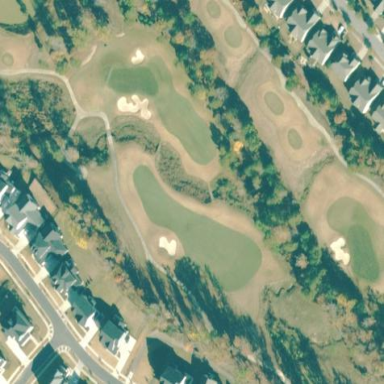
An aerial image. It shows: Scenic view of water hazard on golf course. The natural water feature adds beauty to the landscape.